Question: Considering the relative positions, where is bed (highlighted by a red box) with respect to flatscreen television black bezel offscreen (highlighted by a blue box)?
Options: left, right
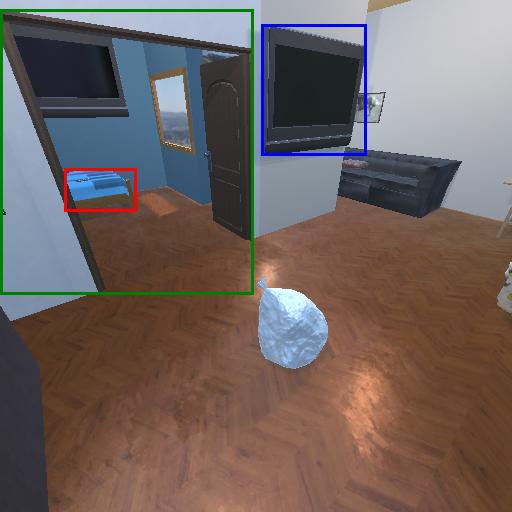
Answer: left